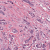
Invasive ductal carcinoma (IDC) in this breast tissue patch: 1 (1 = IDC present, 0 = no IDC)